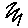
Label: zigzag